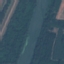
Land use / land cover: River